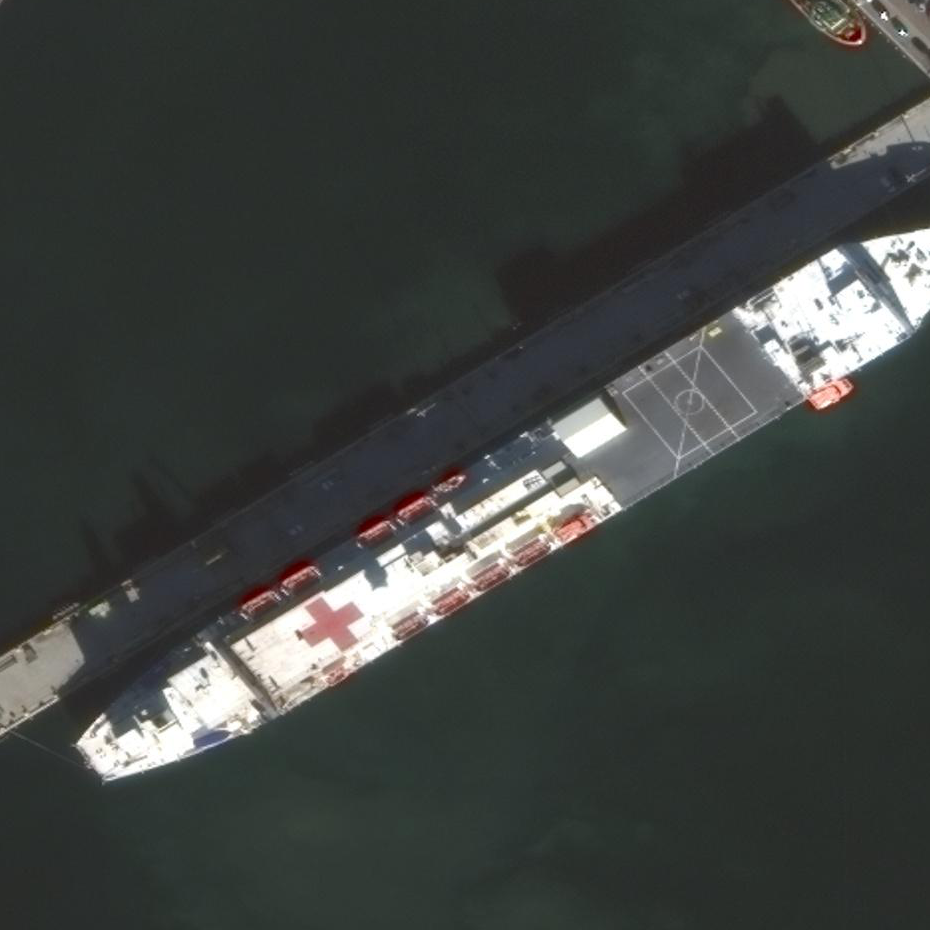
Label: Medical_ship